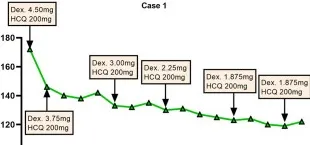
Dexamethasone dose adjustments and fetal atrioventricular intervals. The dose of dexamethasone (Dex) was adjusted according to the change in the fetal atrioventricular (AV) intervals at different gestational weeks (GWs) throughout the pregnancy. Shows the fetuses of case 3.
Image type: chart (chart)